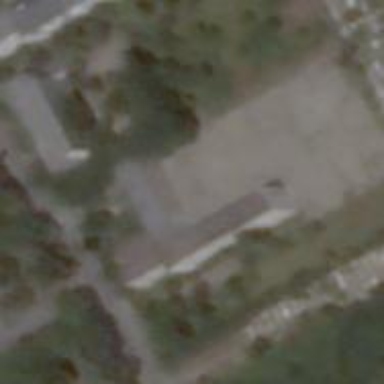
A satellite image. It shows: Kindergarten.